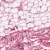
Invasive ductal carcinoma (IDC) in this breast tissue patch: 0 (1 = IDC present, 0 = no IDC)